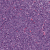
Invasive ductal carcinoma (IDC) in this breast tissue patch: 1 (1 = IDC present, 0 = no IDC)